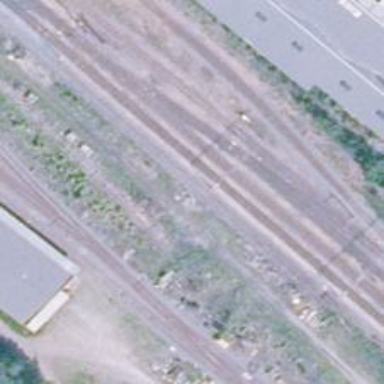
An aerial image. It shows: Rail yard with electrified contact lines for the railway.